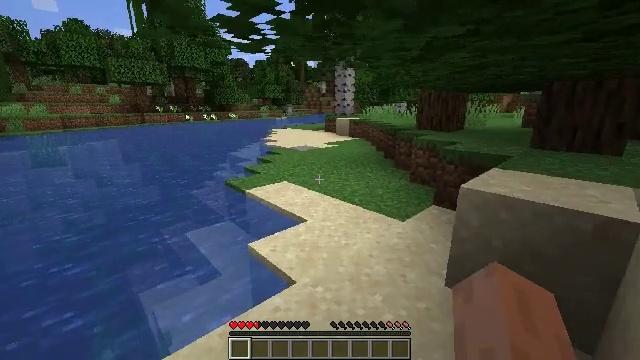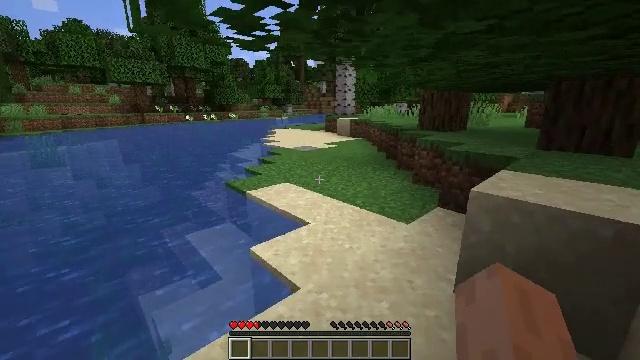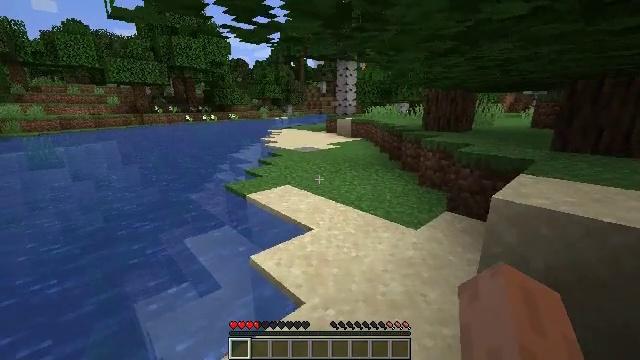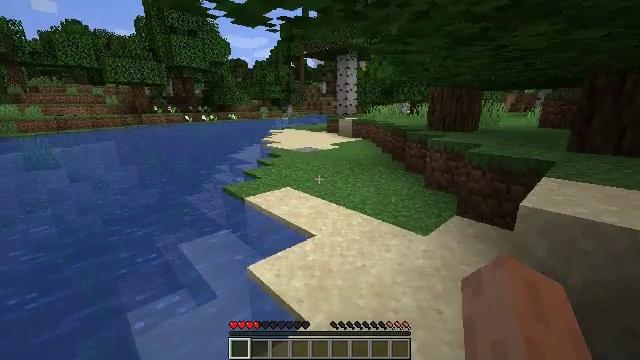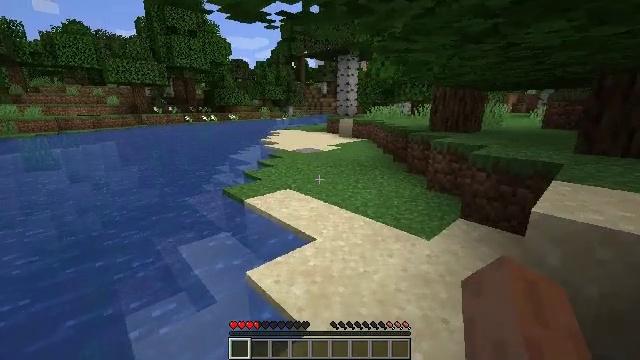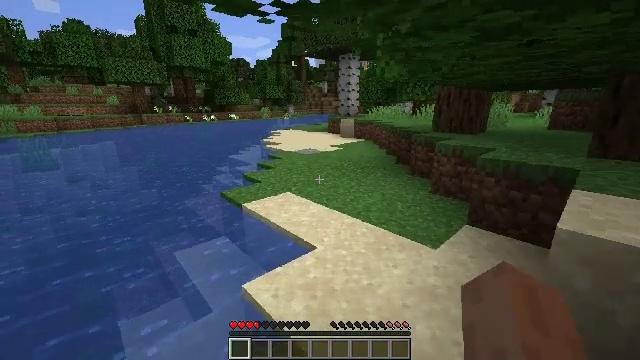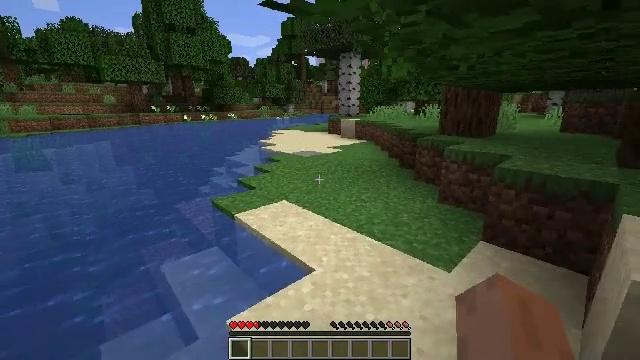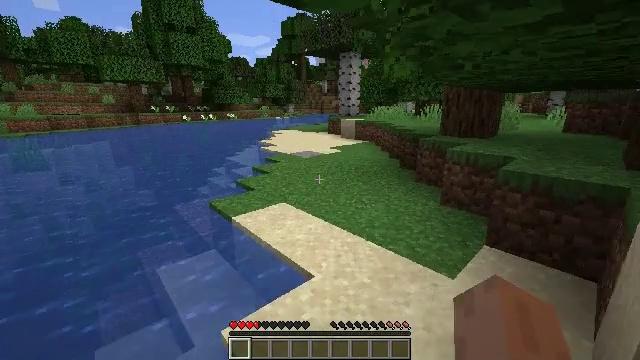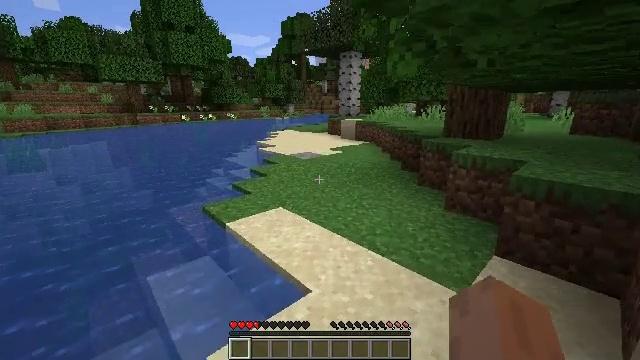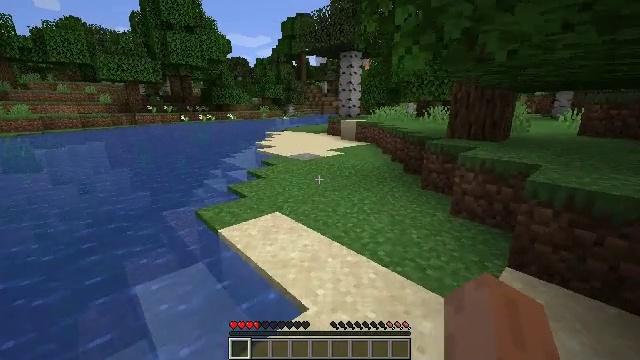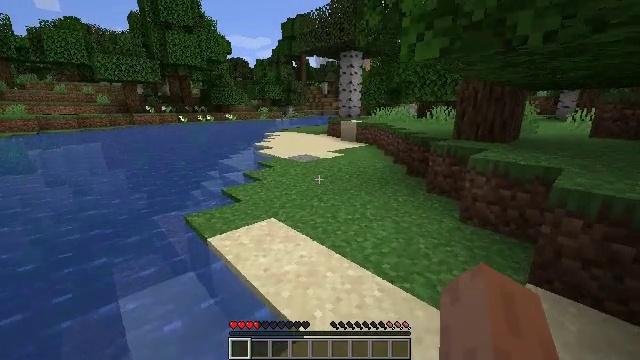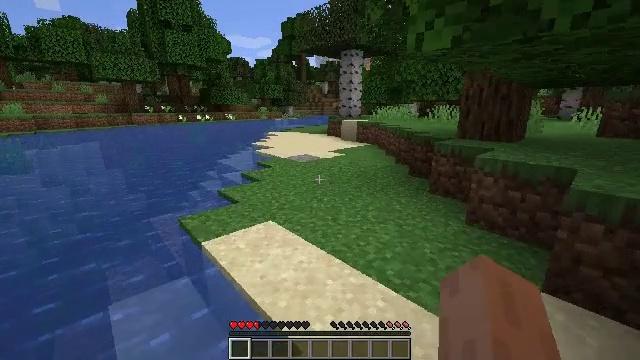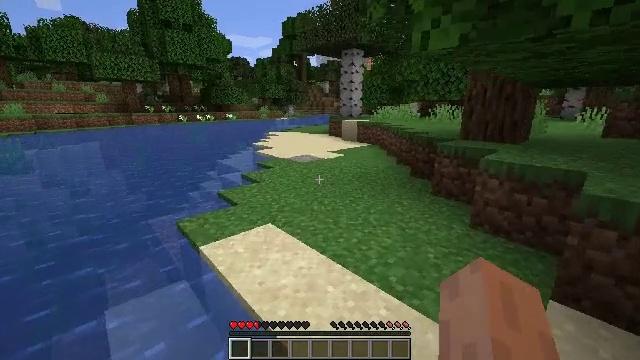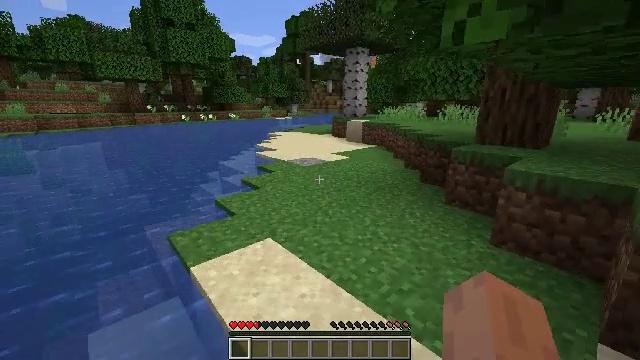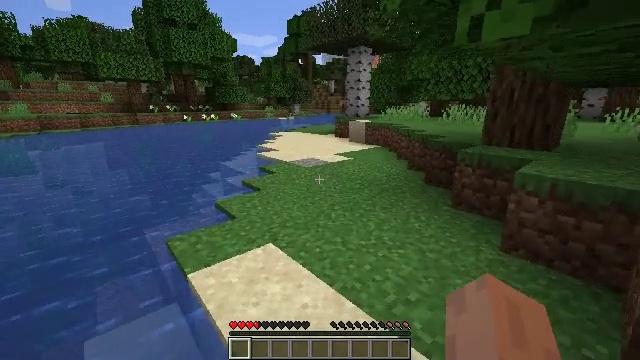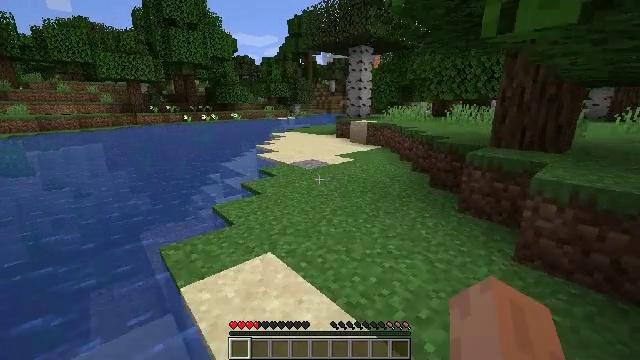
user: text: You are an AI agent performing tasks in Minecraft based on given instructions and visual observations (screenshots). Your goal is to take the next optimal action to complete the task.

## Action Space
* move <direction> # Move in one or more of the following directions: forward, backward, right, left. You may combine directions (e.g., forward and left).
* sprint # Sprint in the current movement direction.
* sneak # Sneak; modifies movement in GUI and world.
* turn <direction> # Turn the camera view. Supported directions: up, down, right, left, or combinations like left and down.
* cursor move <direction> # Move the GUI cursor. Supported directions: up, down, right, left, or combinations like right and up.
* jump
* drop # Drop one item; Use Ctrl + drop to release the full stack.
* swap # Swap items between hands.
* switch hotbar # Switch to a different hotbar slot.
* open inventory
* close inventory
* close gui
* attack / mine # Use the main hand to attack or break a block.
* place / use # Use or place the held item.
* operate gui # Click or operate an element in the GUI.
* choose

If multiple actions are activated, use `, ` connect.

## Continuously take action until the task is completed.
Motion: motion action
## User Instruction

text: Combat the pig.
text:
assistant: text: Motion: move forward, sprint
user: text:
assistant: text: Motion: move forward, sprint
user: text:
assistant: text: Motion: move forward, sprint
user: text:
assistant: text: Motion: move forward, sprint
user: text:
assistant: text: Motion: move forward, sprint
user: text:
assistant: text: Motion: move forward, sprint
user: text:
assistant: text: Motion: move forward, sprint
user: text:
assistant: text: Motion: move forward, sprint
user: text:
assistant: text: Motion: move forward, sprint
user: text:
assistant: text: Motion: move forward, sprint
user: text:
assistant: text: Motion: move forward, sprint
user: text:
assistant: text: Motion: move forward, sprint
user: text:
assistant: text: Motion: move forward, sprint
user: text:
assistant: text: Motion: move forward, sprint
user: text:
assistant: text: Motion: move forward, sprint
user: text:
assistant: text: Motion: move forward, sprint
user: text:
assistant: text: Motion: move forward, sprint
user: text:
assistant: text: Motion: move forward, sprint
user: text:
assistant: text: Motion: move forward, sprint
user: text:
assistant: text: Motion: move forward, sprint
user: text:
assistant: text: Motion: move forward, sprint
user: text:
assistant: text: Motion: move forward, sprint
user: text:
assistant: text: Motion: move forward, sprint
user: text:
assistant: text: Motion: move forward, sprint
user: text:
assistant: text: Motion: move forward, sprint
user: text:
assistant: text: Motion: move forward, sprint
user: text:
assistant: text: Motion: move forward, sprint
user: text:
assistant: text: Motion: move forward, sprint, jump
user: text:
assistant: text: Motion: move forward, sprint, jump
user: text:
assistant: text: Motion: move forward, sprint, jump